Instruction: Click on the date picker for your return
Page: home
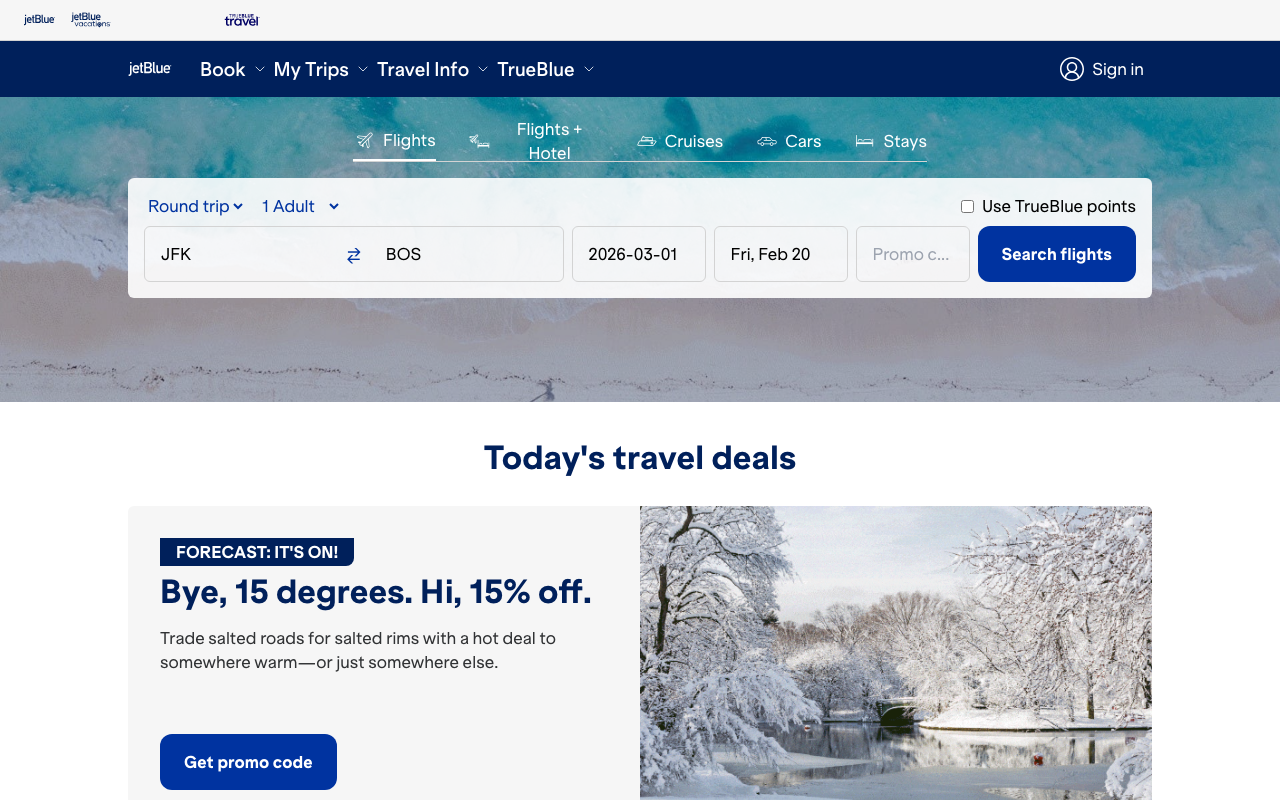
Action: click